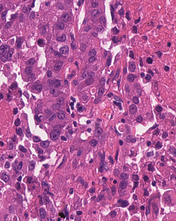
Tumor epithelial tissue: yes
Tumor-associated stroma tissue: yes
Normal tissue: no